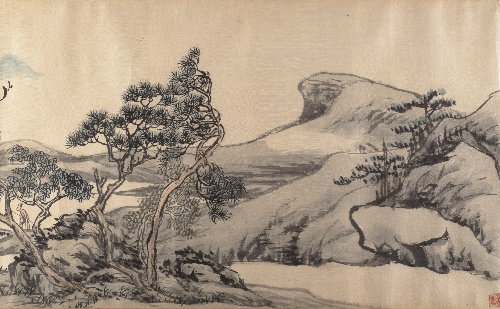
Title: 清　張賜寧　設色山水　卷|Landscape
Artist: Zhang Cining
Artist bio: Chinese, 1743–1818
Date: 1807
Object type: Handscroll
Classification: Paintings
Medium: Handscroll; ink and color on silk
Culture: China
Period: Qing dynasty (1644–1911)
Dimensions: 16 1/4 x 107 7/8 in. (41.3 x 274 cm)
Department: Asian Art
Credit line: Rogers Fund, 1957
Accession year: 1957
Repository: Metropolitan Museum of Art, New York, NY
Tags: Hills|Landscapes|Trees